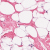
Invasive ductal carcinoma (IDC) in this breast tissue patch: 0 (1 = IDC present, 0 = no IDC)